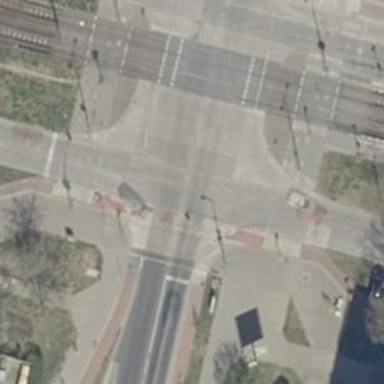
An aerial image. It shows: Tertiary road with concrete surface and separate sidewalks on both sides.